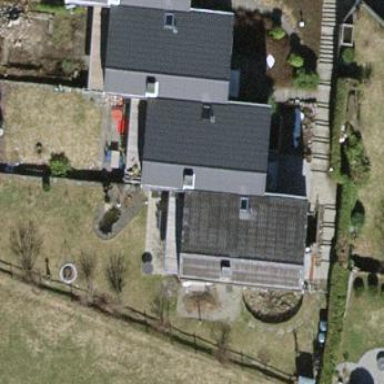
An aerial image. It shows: Terrace building.